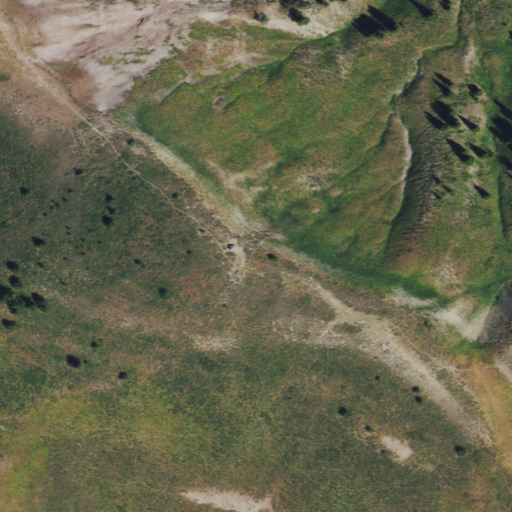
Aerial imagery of mountain in Wyoming named Elk Mountain containing shrub and evergreen forest